Interaction volume radius: 5 \u00c5
Interaction volume height: 30 \u00c5
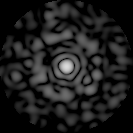
Disorder parameter: 0.8512